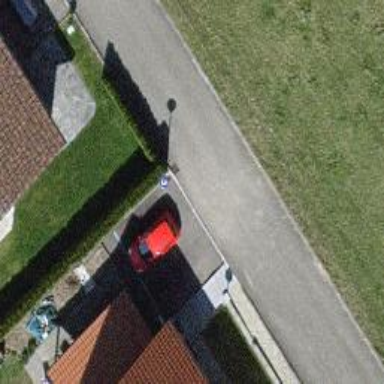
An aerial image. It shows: Hedge acting as barrier.